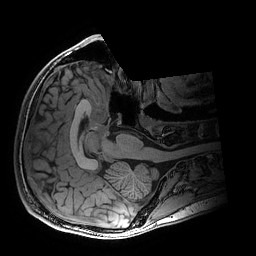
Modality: T1w
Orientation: axial
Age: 21
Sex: male
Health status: healthy
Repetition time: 2.53 s
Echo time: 0.0034 s